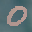
Label: 0